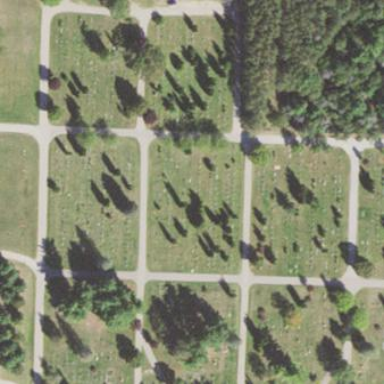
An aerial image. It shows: Sector in the cemetery.